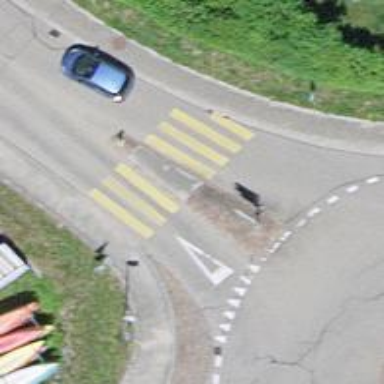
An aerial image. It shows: Uncontrolled zebra crossing on the road.